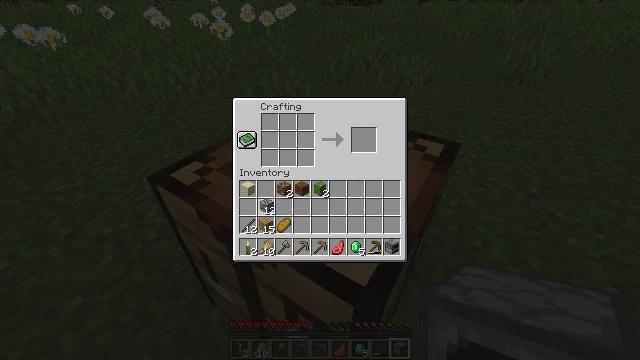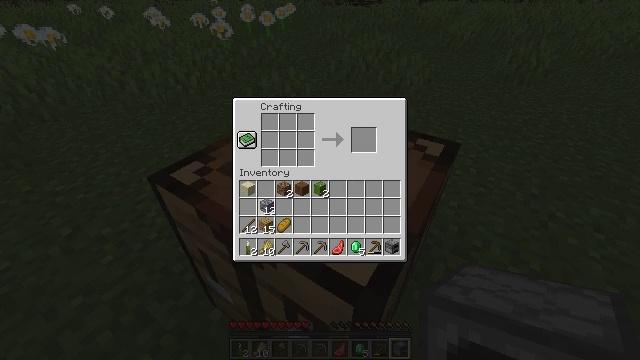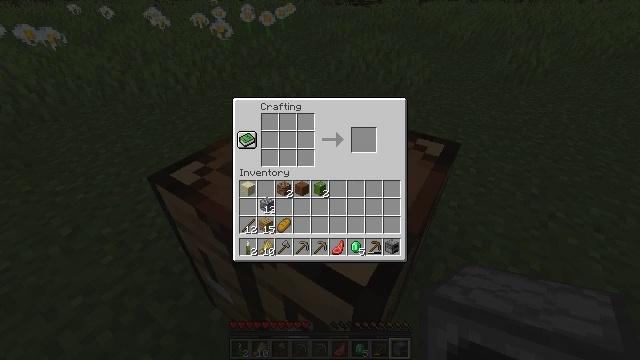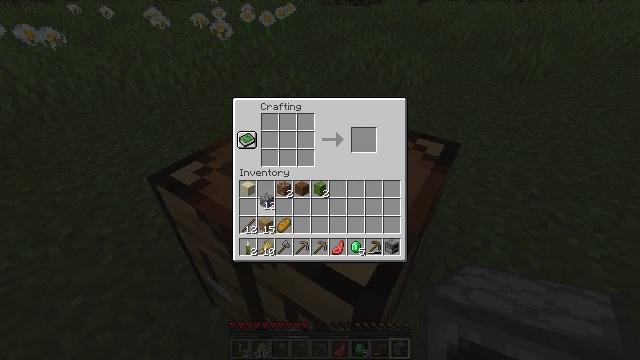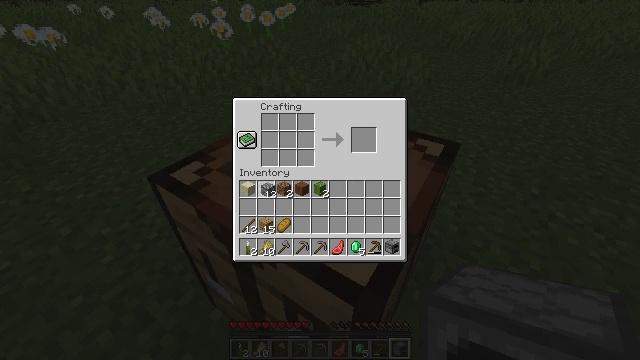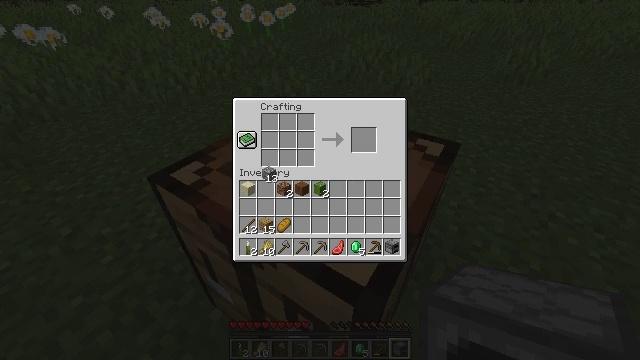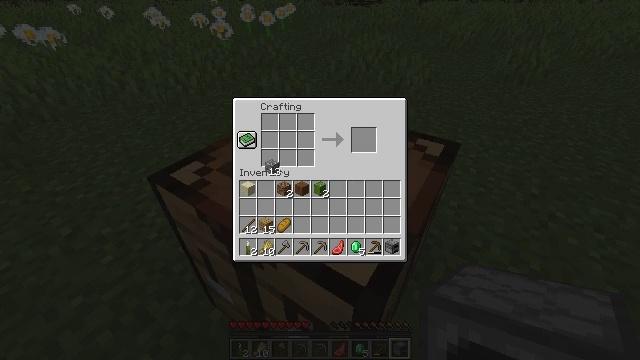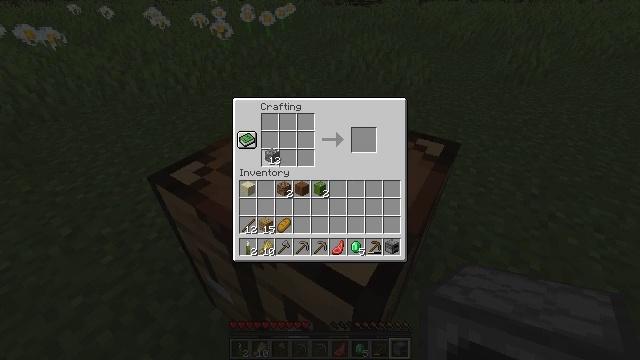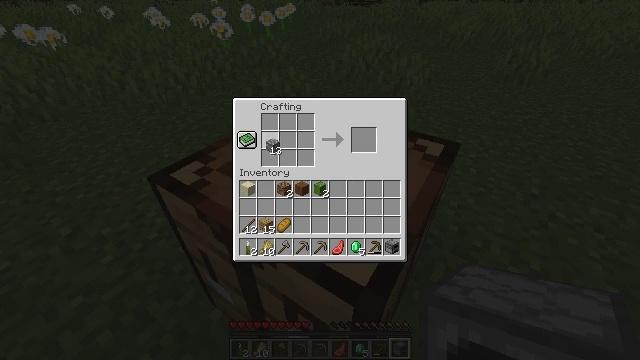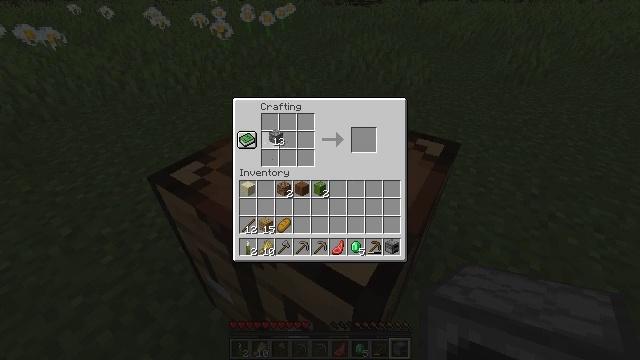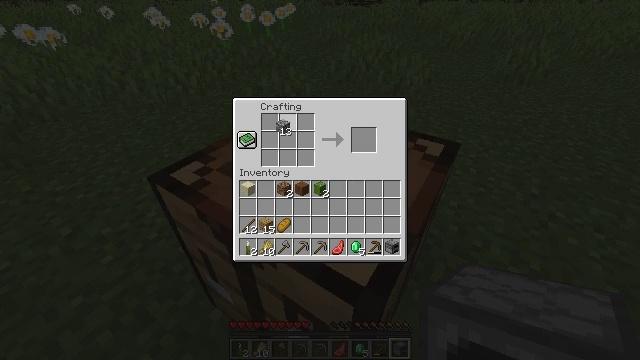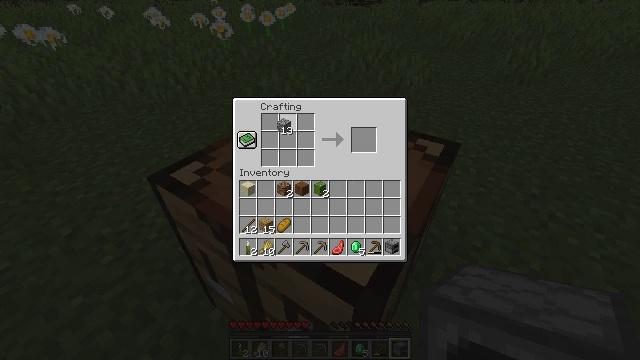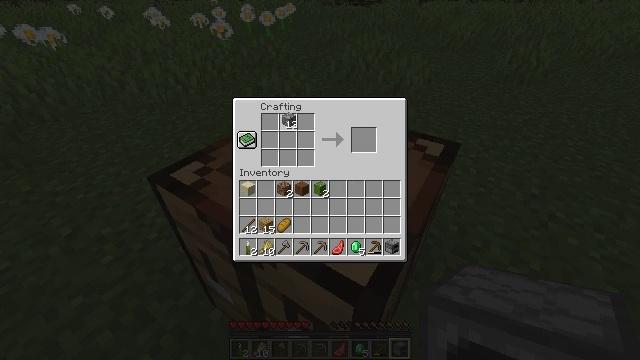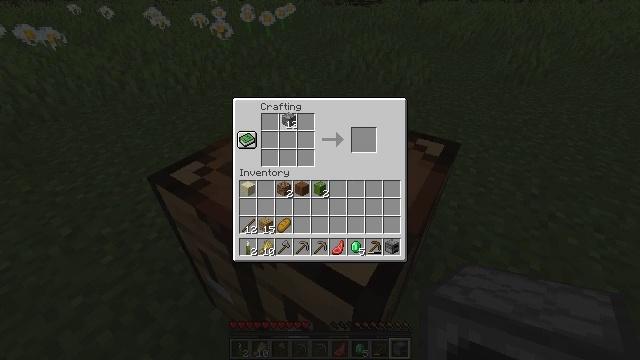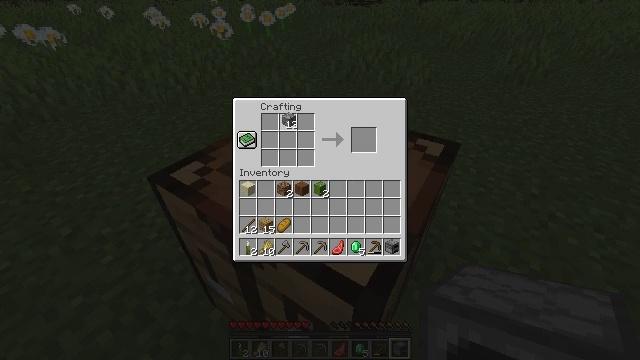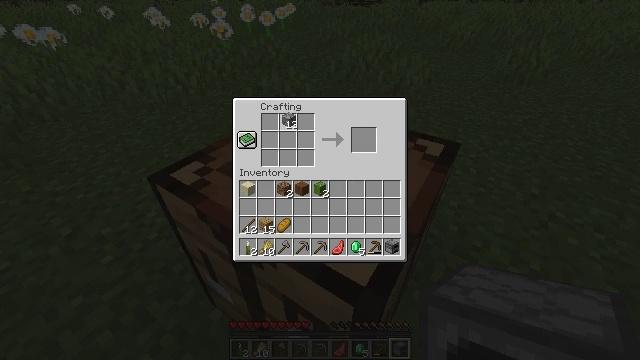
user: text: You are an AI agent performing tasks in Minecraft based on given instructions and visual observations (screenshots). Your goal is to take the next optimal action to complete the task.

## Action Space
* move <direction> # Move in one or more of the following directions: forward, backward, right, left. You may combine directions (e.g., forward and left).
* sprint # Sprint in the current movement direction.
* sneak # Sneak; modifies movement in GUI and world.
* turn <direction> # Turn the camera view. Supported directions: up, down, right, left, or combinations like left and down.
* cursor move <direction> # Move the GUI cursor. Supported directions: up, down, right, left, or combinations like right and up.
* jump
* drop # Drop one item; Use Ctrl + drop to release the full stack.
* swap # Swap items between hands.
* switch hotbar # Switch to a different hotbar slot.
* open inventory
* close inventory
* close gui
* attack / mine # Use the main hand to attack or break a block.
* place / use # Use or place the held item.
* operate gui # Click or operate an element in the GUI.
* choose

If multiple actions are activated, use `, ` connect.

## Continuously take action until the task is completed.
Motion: motion action
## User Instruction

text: Make a stone shovel using sticks and cobblestone.
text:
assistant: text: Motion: no_op
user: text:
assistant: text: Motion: no_op
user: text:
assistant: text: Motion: no_op
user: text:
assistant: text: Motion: cursor move up
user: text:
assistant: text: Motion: cursor move up
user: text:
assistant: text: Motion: cursor move up
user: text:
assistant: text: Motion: cursor move up
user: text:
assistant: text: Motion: cursor move up
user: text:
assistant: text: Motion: cursor move up
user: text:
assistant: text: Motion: cursor move right and up
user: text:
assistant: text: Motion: no_op
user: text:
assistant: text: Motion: no_op
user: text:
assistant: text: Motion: no_op
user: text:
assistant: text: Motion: no_op
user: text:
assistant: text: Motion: no_op
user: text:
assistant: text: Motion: no_op
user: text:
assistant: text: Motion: choose
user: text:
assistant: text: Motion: choose
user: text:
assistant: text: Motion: choose
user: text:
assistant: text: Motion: choose
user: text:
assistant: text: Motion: no_op
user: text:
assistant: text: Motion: no_op
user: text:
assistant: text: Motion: no_op
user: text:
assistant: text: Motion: cursor move left and down
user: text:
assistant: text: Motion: no_op
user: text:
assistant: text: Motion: no_op
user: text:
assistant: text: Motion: no_op
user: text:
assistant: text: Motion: no_op
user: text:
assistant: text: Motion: no_op
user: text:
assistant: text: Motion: no_op